Question: I am having issues with '<select>' elements lining up in a bootstrap nav bar. I want the text from "Search for" all the way to the "Go!" button to be vertically aligned. It looks as if the button and selection elements are the same height, so I want them to be flush on the top and bottom.
Here's the code:
'''
<div class="navbar navbar-fixed-top">
<div class="navbar-inner">
<div class="container">
<a class="btn btn-navbar" data-toggle="collapse" data-target=".nav-collapse">
<span class="icon-bar"></span>
<span class="icon-bar"></span>
<span class="icon-bar"></span>
</a>
<a class="brand" href="#">Project</a>
<div class="nav-collapse collapse">
<ul class="nav">
<li class="active"><a href="#"><i class="icon-home"></i> Home</a></li>
</ul>
<form class="navbar-search pull-right">
<div>Search for
<select class="span2">
<option>Things</option>
</select> in
<select class="span2">
<option>City, NY</option>
</select>
<button type="button" class="btn btn-primary">Go!</button>
</div>
</form>
</div><!--/.nav-collapse -->
</div>
</div>
</div>
'''
Here's a jsFiddle with an example. <URL>
Both Firefox and Chrome show similar results

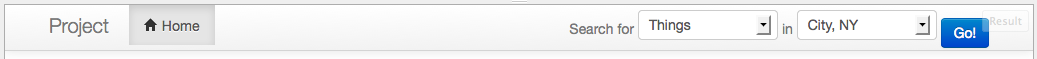
Answer: Rohit's answer kind of works but can leave the text off center a little. You can also remove the margin-bottom from the select:
'''
select[class*="span"] {
margin-bottom: 0;
}
'''
That should even everything out.
<URL>